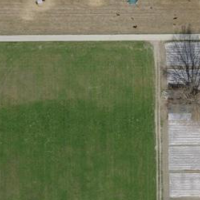
EUNIS habitat code: 52
Species observed at this site:
Corvus cornix
Linaria cannabina
Carduelis carduelis